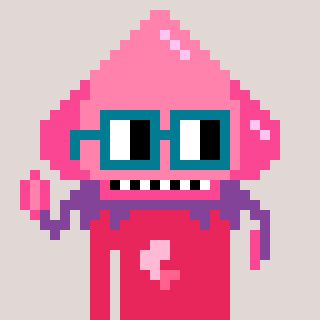
a pixel art character with square dark green glasses, a squid-shaped head and a redpinkish-colored body on a warm background